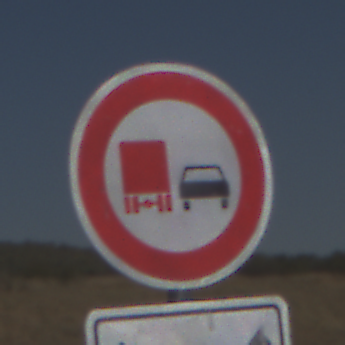
Verkehrszeichen: UeberholverbotKraftfahrzeuge
Zusatzzeichen unten: LaengeEinerStrecke2
Umgebung: Outdoor, RoadRail
Tageszeit: Midday
Wetter: Clear
Licht: Natural
Jahreszeit: Summer
Kontrast: HighContrast